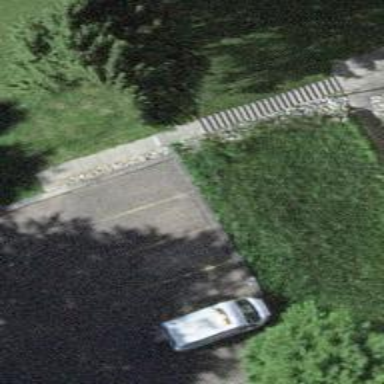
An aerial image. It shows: Set of steps on the road.